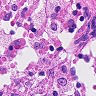
Metastatic tissue present: no